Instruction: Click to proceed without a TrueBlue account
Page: checkout
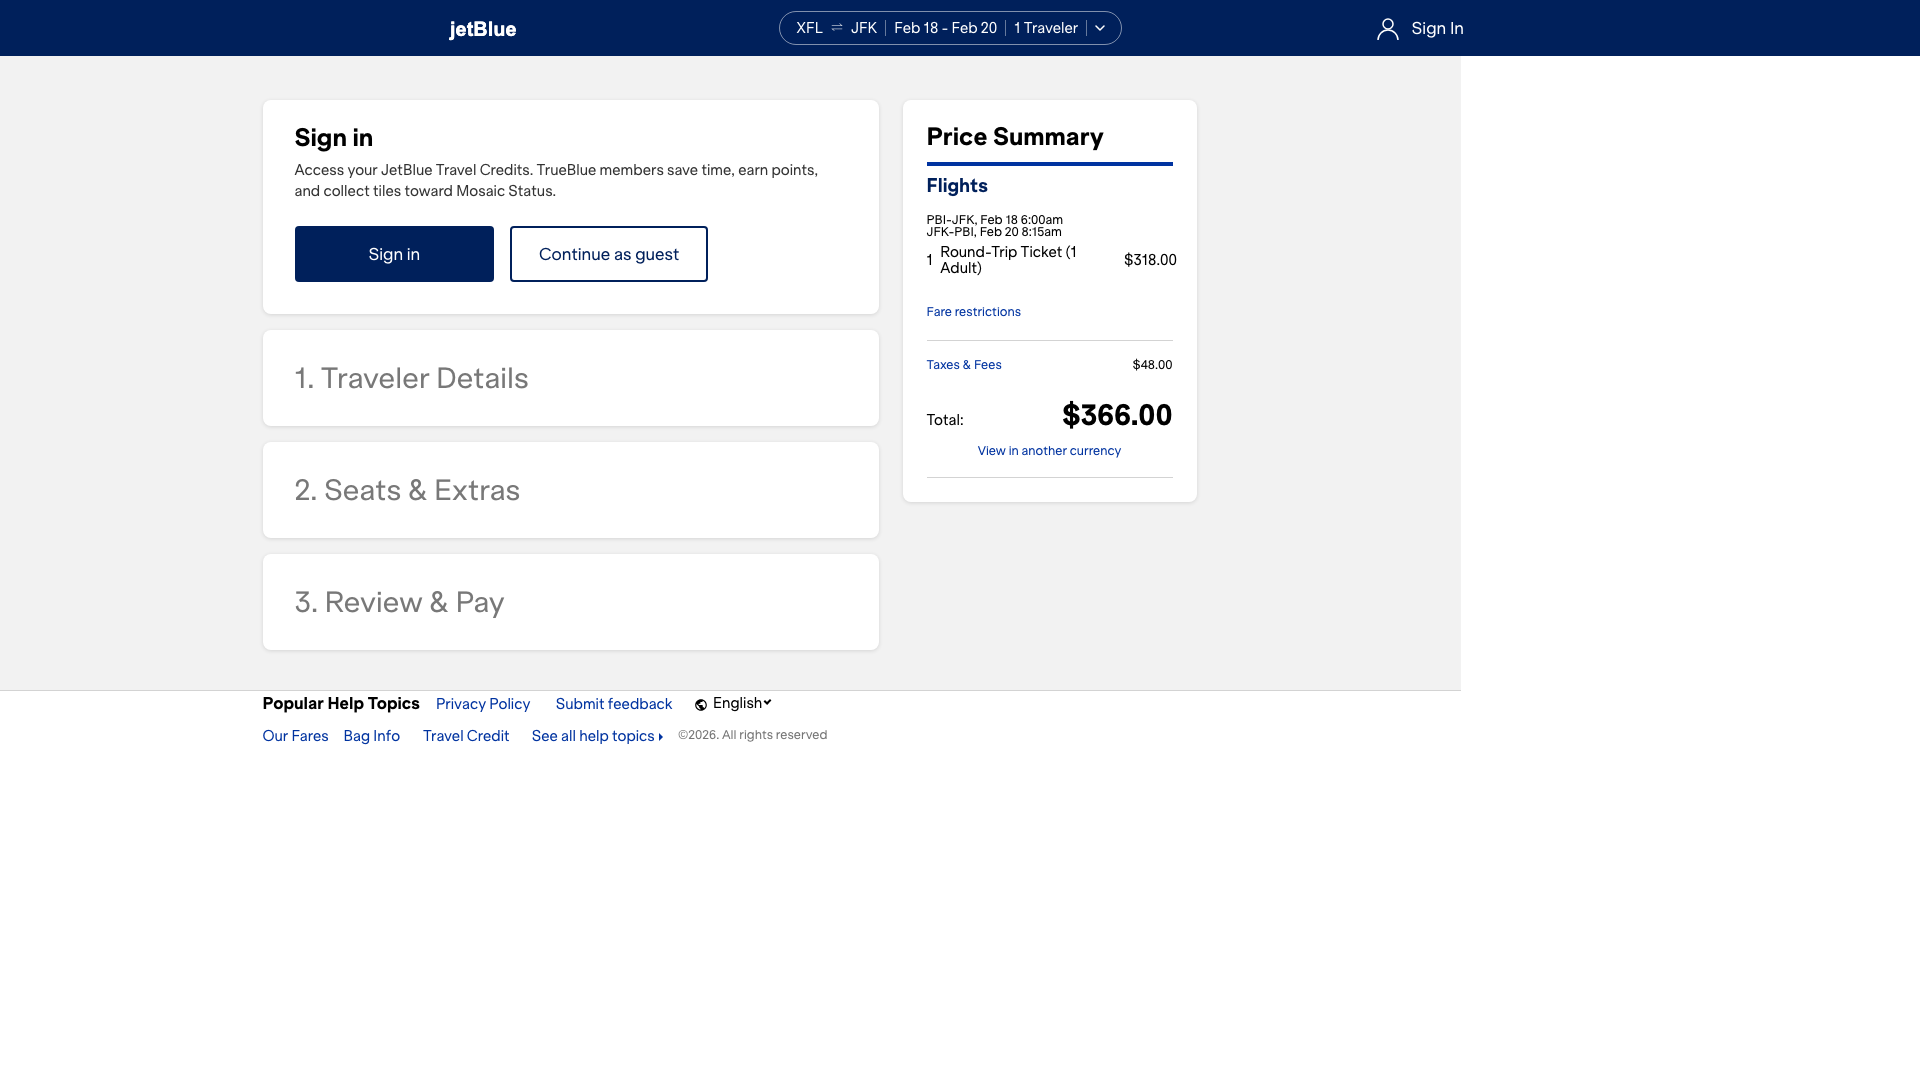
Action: click